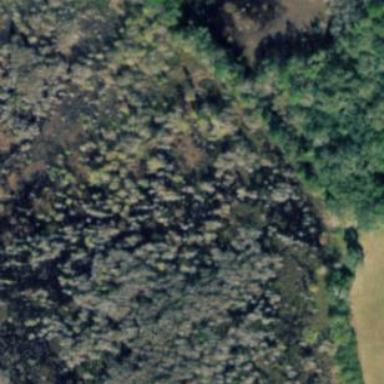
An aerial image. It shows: Swamp wetland characterized by needle-leaved vegetation.